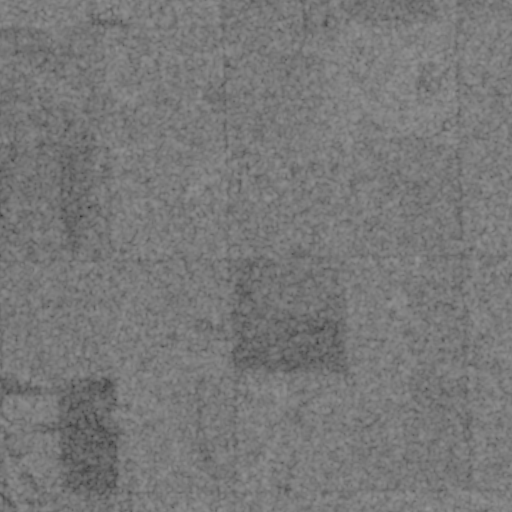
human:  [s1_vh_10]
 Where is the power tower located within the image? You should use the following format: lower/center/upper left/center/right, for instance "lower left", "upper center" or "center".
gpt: The power tower is located in the lower of the image.
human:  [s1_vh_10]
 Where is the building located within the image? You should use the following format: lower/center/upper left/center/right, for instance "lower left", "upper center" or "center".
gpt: The building is located in the upper left of the image.
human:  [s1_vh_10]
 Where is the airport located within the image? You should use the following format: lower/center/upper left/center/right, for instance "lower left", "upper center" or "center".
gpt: There is no airport in the image.

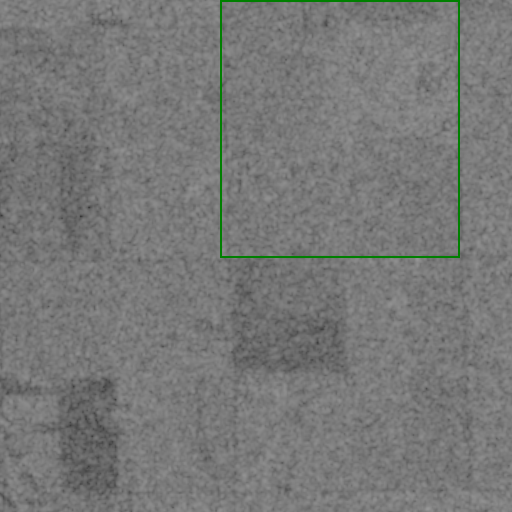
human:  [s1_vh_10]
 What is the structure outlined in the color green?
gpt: The structure outlined in green is a crop field.
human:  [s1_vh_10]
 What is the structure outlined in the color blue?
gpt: There is no blue outline.